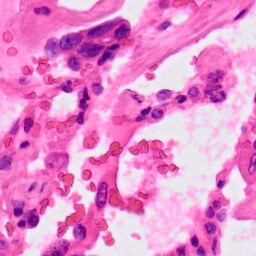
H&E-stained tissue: Lung